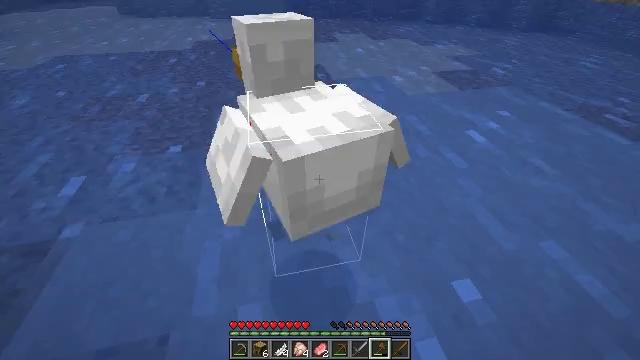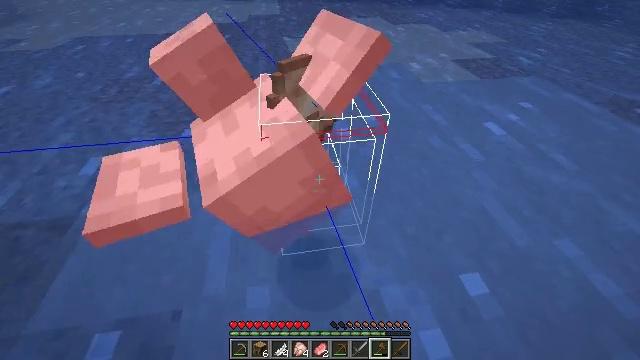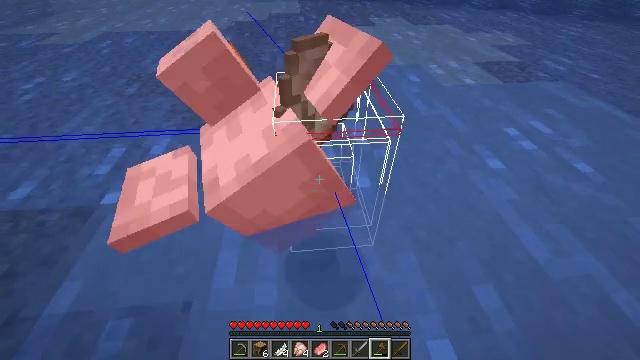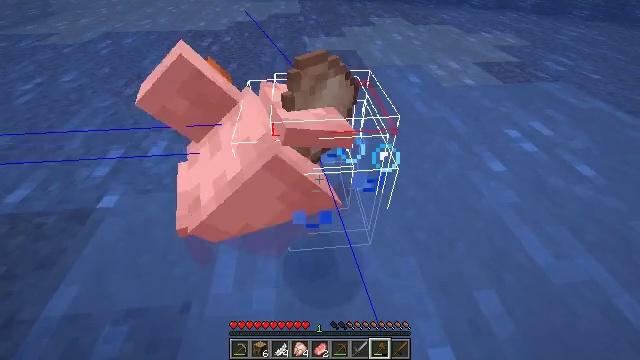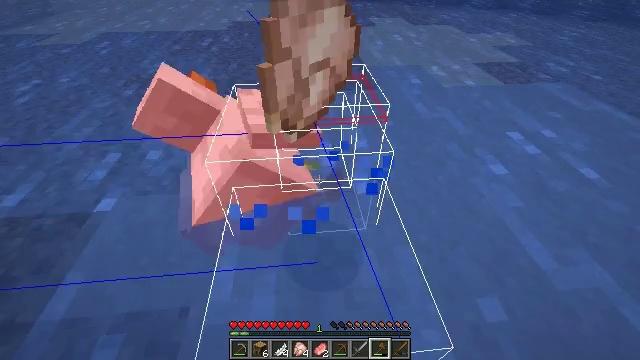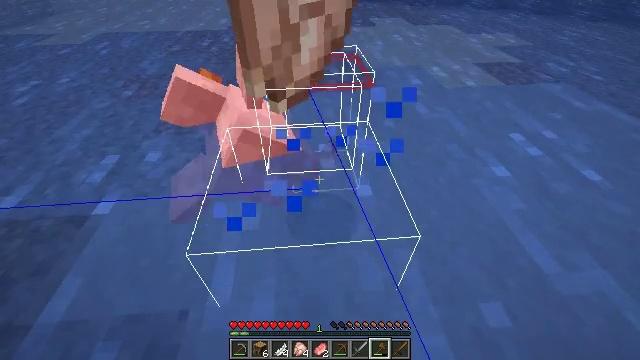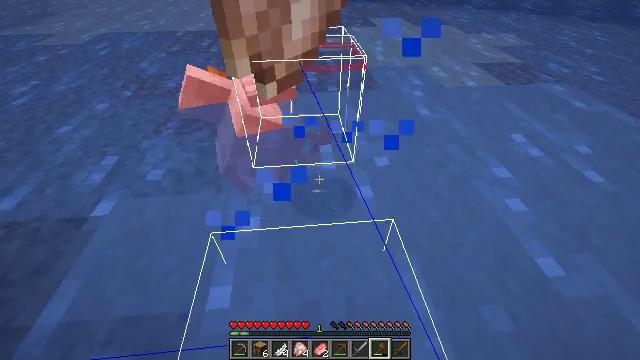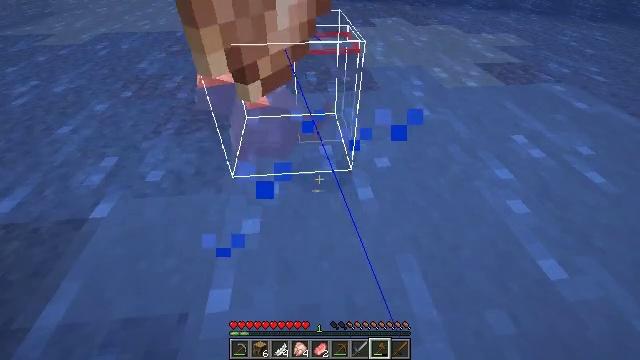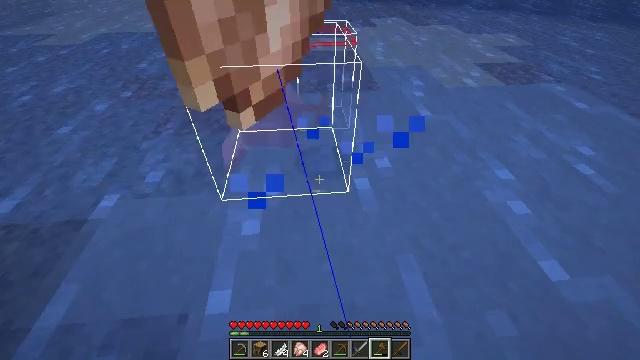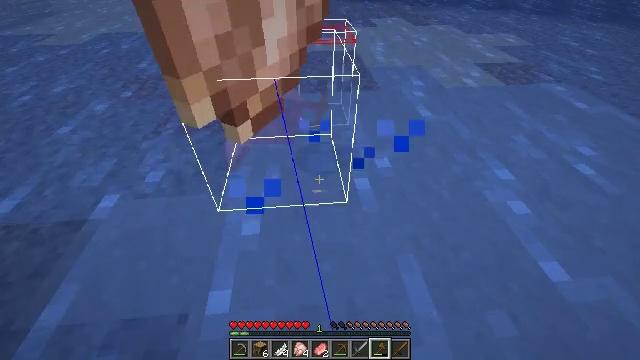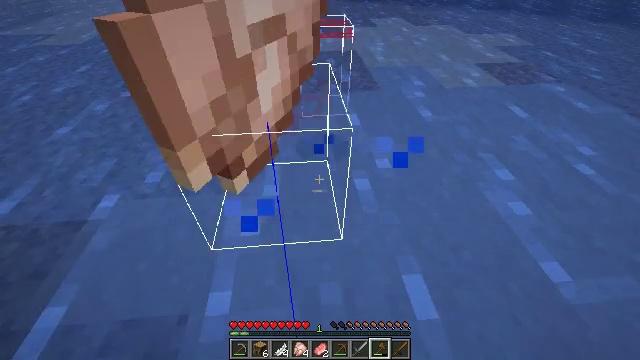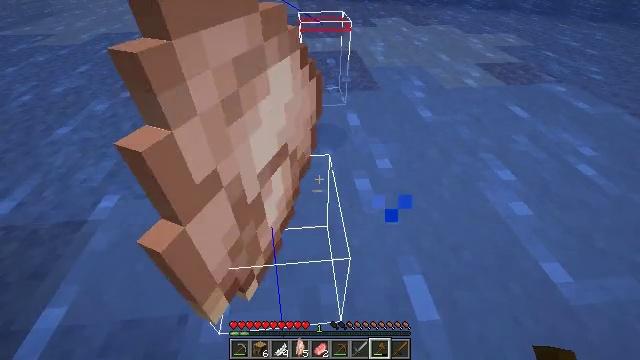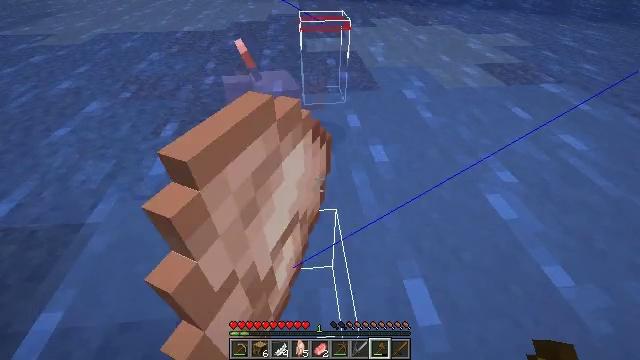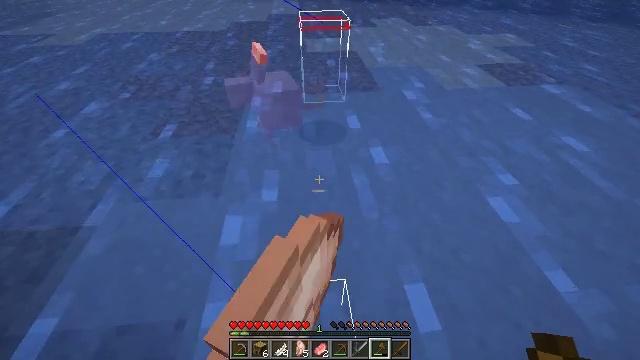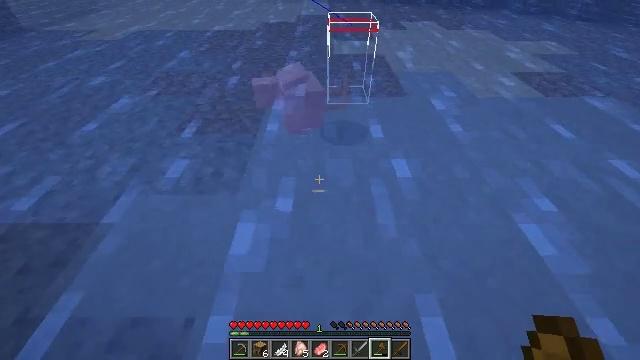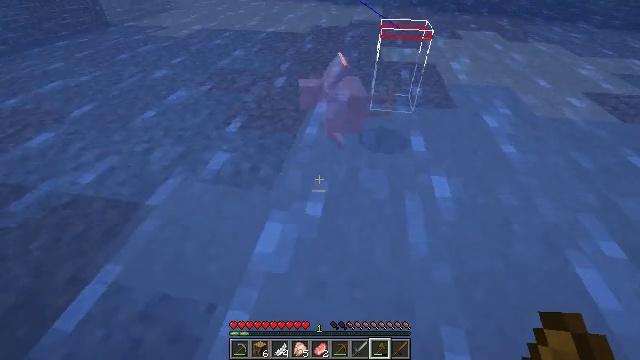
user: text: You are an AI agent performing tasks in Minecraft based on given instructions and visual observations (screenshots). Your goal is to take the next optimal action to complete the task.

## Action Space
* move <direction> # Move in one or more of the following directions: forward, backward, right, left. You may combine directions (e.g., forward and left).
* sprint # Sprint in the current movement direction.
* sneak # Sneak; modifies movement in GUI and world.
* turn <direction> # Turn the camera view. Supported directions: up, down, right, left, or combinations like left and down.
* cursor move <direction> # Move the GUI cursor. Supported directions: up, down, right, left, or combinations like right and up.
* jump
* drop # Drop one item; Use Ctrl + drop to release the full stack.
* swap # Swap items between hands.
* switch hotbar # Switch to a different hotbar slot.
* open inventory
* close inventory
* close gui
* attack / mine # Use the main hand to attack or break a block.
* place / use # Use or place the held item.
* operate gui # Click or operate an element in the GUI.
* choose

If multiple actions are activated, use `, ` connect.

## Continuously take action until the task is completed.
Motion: motion action
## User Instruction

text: Harvest the peony for decoration.
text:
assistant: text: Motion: no_op
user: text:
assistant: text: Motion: move forward, turn left
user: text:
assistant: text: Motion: no_op
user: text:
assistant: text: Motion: no_op
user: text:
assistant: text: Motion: no_op
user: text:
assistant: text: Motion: no_op
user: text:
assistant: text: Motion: no_op
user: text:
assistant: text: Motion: no_op
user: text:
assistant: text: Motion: no_op
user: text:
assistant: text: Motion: no_op
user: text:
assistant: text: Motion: no_op
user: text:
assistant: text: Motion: move forward
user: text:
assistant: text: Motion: move forward
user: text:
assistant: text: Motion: move forward, turn left
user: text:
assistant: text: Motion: move forward, turn left
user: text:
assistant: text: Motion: move forward, turn left
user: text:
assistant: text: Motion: move forward, turn left and up
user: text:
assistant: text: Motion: move forward, turn left and up
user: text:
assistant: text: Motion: move forward, sprint, turn left and up
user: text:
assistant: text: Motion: move forward, sprint, turn left and up
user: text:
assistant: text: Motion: move forward, sprint, turn left and up
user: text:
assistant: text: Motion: move forward, sprint
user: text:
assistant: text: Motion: move forward, sprint
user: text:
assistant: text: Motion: move forward, sprint, jump
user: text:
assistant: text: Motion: move forward, sprint, jump
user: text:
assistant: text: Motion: move forward, sprint, turn left, jump
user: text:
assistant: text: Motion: move forward, sprint, turn left, jump
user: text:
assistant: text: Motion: move forward, sprint, turn left, jump
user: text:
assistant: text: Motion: move forward, sprint, turn left
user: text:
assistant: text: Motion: move forward, sprint, turn left